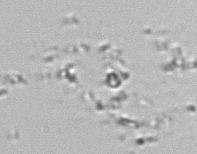
Label: Phaeocystis_debris